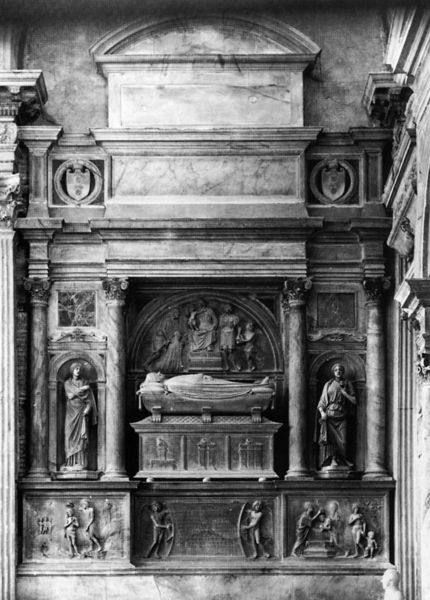
Titel: Grabmal des Giovanni Mocenigo
Künstler: Tullio Lombardo
Institution: Venedig, SS. Giovanni e Paolo
Schlagwörter: mann, umhang, weiß, sitzen, frau, grau, marmor, schwarz, säule, säulen, wand, architektur, stein, tod, kirche, kinder, skulptur, relief, schrift, liegen, bogen, giebel, figuren, stola, foto, fotografie, nische, schwarz-weiß, tote, altar, wappen, gesims, skulpturen, sarg, statuen, grab, heilige, grabstätte, schrein, grabmal, sarkophag, statur, rung, liegefigur, ruhestatt, prunksarg